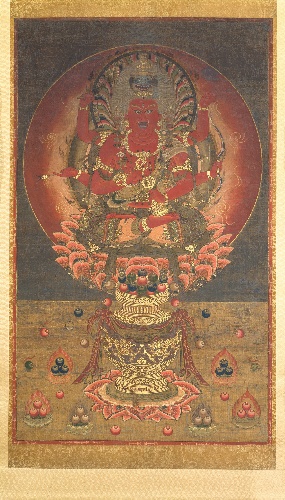
Title: 愛染明王像|Aizen Myōō
Date: 14th century
Object type: Hanging scroll
Classification: Paintings
Medium: Hanging scroll; ink, color, gold, and cut gold leaf on silk
Culture: Japan
Period: Nanbokuchō period (1336–92)
Dimensions: Image: 53 × 32 1/4 in. (134.6 × 81.9 cm)
Overall with mounting: 88 × 39 1/4 in. (223.5 × 99.7 cm)
Overall with knobs: 88 × 42 1/8 in. (223.5 × 107 cm)
Department: Asian Art
Credit line: Purchase, Mary Griggs Burke Gift, 1966
Accession year: 1966
Repository: Metropolitan Museum of Art, New York, NY
Tags: Bow and Arrow|Deities|Buddhism